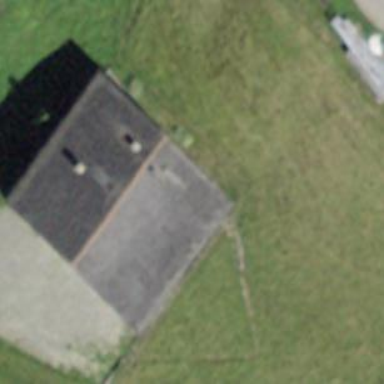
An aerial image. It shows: Detached building.